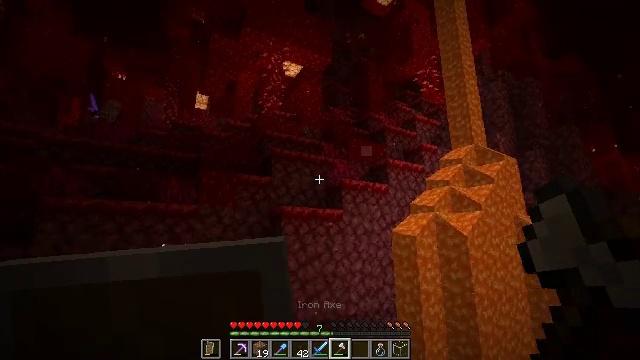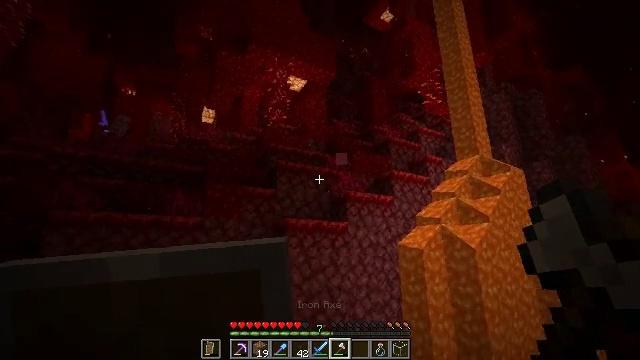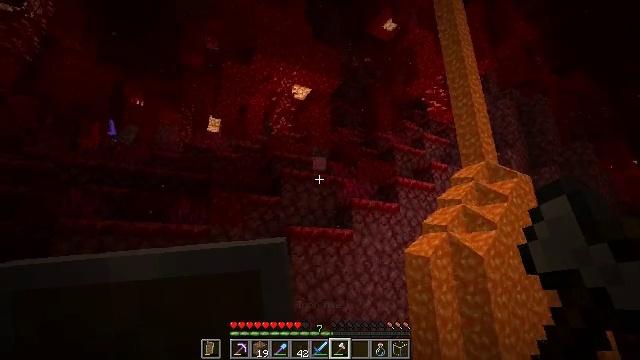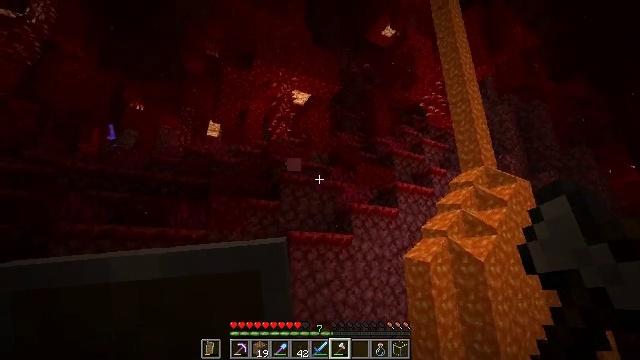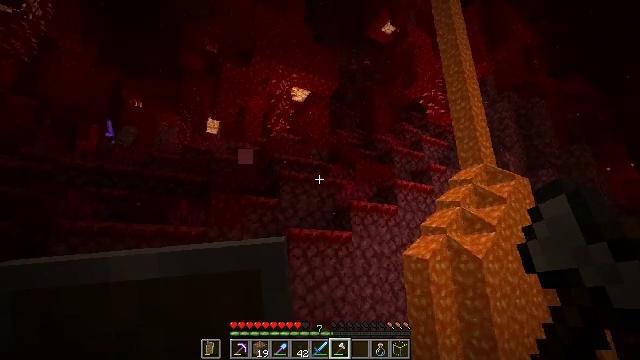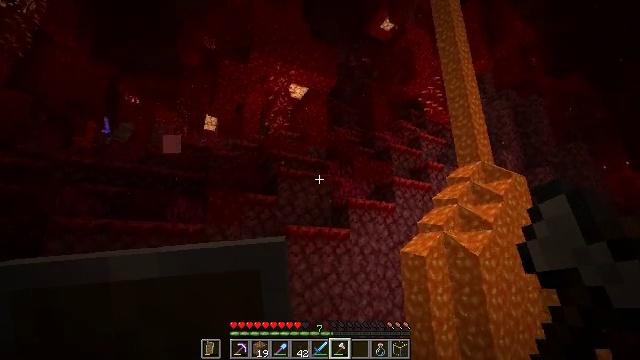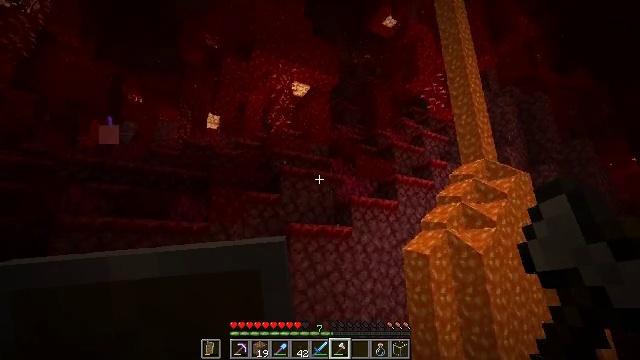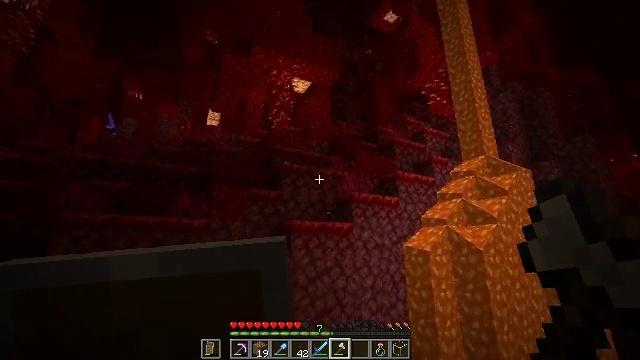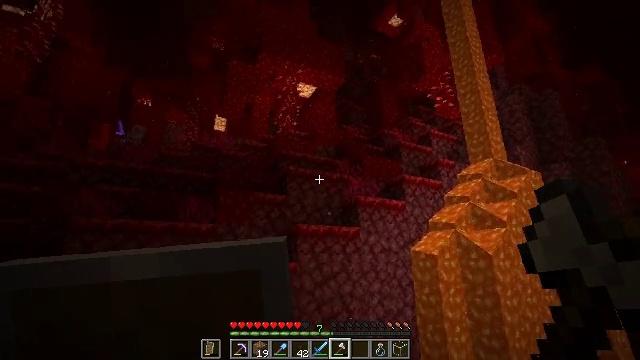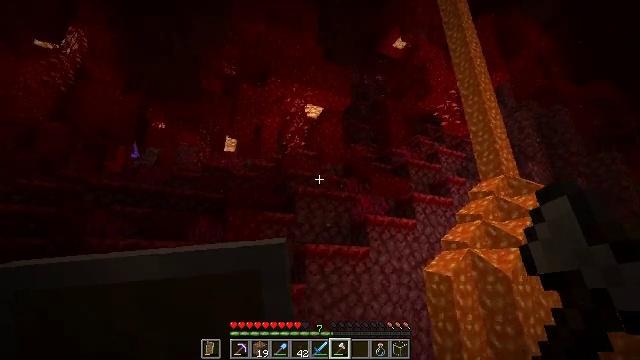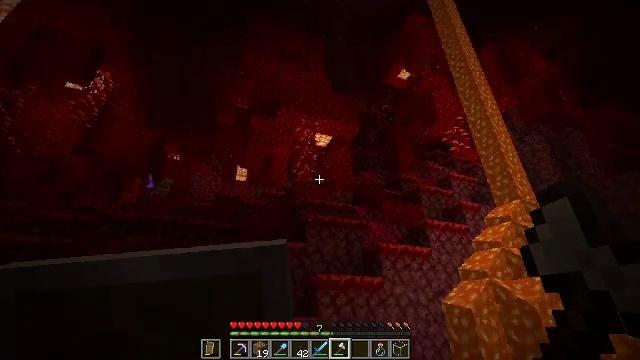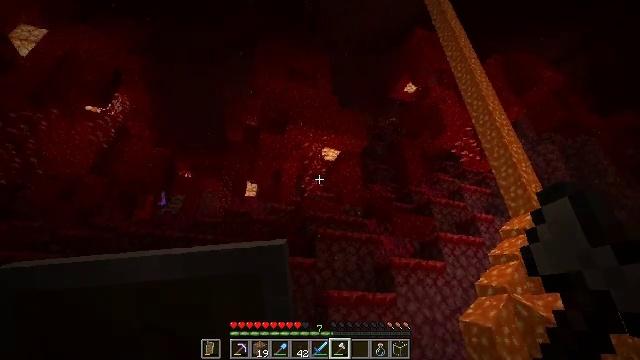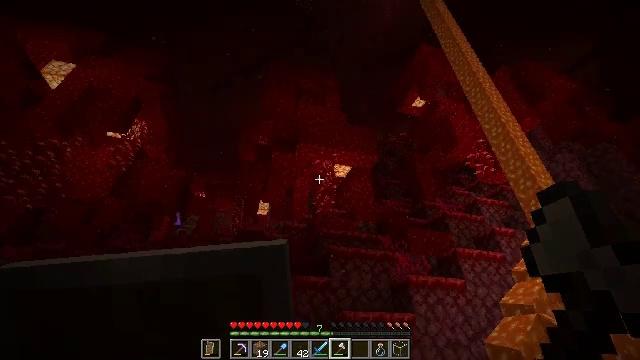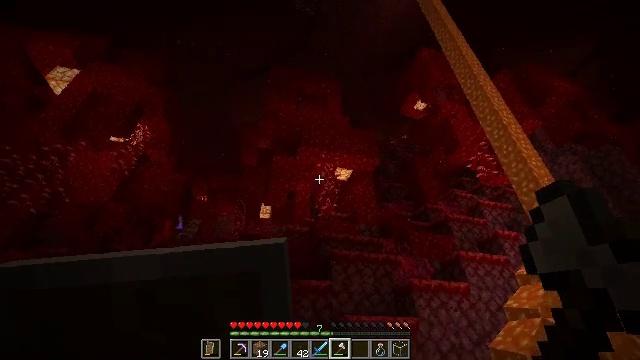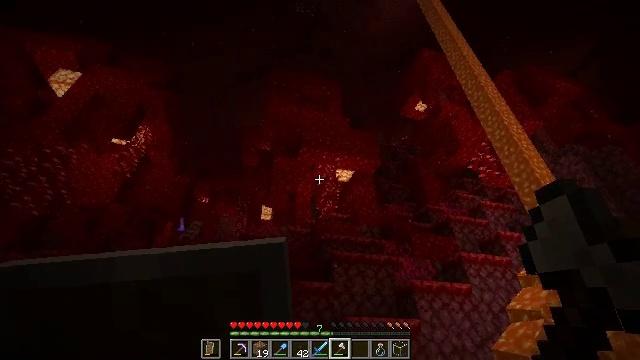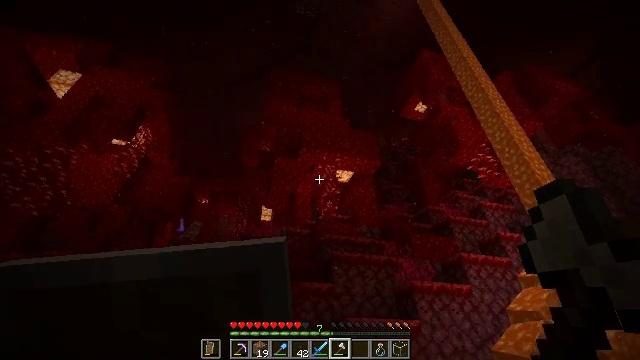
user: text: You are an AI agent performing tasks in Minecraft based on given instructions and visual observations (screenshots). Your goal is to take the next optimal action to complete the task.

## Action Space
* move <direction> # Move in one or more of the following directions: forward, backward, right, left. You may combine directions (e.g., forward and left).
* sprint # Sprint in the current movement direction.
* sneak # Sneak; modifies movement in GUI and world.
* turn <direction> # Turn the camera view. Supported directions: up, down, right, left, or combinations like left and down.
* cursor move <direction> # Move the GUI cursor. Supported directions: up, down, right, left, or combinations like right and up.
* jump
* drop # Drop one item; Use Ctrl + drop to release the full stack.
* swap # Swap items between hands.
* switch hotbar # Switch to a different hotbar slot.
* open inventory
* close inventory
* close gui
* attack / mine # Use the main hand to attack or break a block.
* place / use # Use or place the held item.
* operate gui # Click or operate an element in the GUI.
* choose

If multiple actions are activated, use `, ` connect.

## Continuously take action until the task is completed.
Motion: motion action
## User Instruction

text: Break the crimson stem to collect it.
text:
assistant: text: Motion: turn left and up
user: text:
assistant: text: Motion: turn left and up
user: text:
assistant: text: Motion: turn up
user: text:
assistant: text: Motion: no_op
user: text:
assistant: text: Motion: no_op
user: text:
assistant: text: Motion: no_op
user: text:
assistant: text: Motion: no_op
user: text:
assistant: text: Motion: turn left
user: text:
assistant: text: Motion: turn left and up
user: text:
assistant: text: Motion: turn left and up
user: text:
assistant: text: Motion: turn left and up
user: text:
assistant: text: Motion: turn left and up
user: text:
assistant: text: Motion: no_op
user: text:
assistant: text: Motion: no_op
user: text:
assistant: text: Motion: no_op
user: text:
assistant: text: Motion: no_op
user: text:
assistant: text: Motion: no_op
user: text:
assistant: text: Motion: no_op
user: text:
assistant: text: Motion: no_op
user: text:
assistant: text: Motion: no_op
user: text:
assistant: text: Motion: no_op
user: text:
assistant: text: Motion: no_op
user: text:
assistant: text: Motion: no_op
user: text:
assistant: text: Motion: no_op
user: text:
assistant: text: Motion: no_op
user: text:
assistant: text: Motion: no_op
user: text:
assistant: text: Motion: no_op
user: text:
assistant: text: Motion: no_op
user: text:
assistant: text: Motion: no_op
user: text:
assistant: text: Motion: no_op